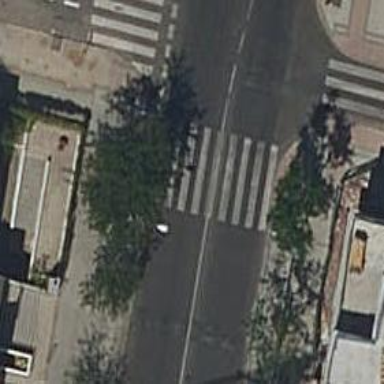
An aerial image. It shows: Zebra crossing on the road.